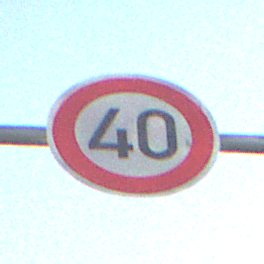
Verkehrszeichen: Geschwindigkeit40
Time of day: MorningAfternoon
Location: Outdoor (Nature)
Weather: PartlyCloudy
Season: NotSpecified
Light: Natural